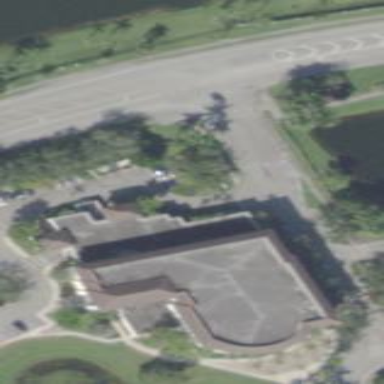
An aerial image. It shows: College or university.